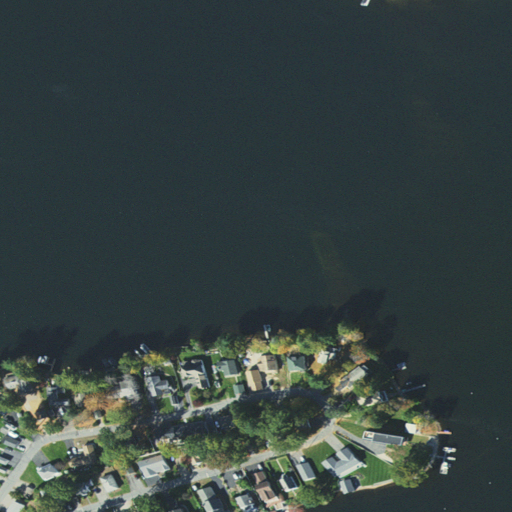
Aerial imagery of island in Massachusetts named Checkerberry Island containing open water, medium intensity development, low intensity development, grassland, high intensity development, evergreen forest, and herbaceous wetlands